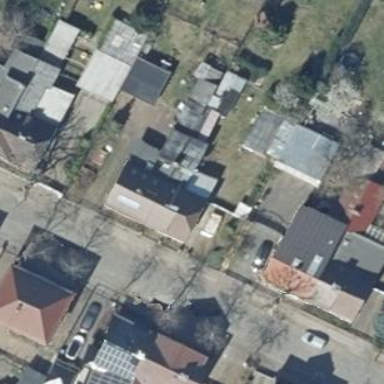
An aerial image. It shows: Saltbox-shaped roof on semi-detached house.